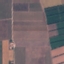
Label: PermanentCrop